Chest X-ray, AP view. Patient: 47 years old, sex F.
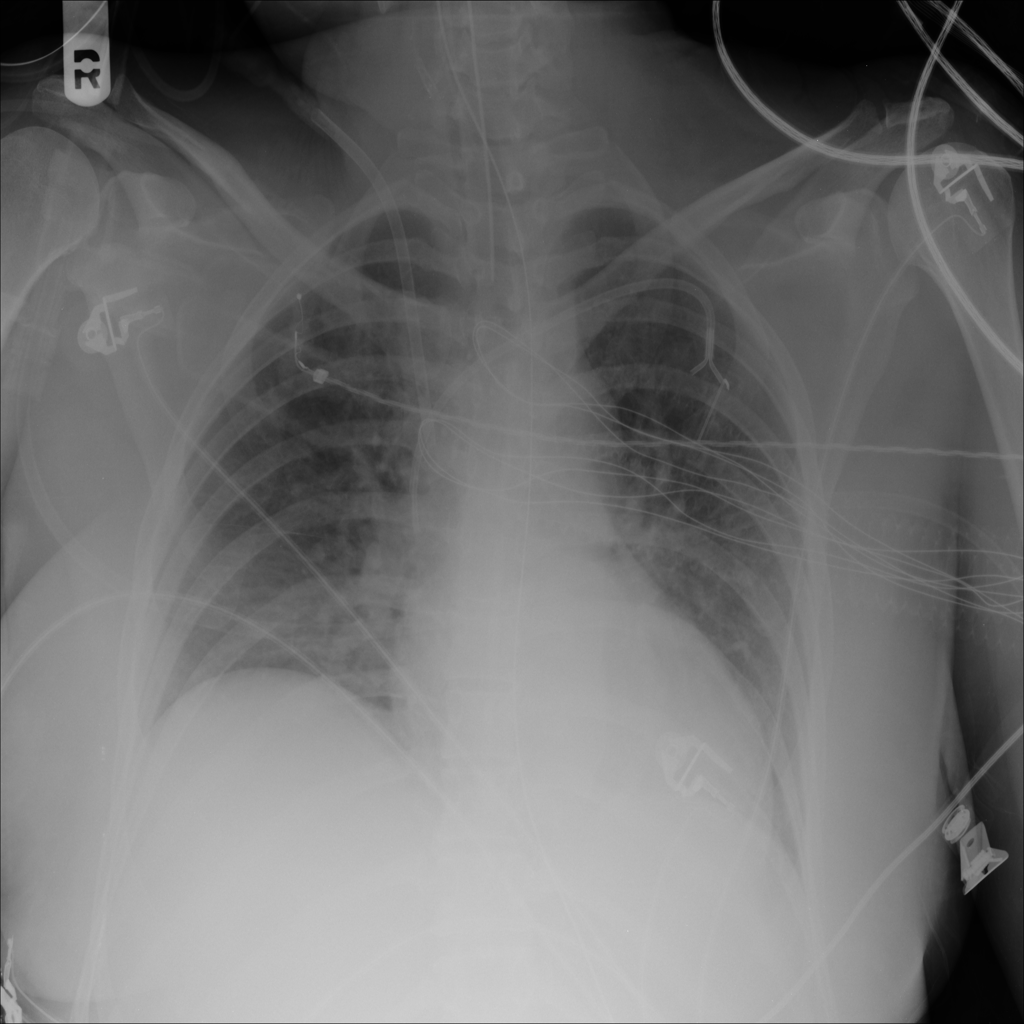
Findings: Atelectasis